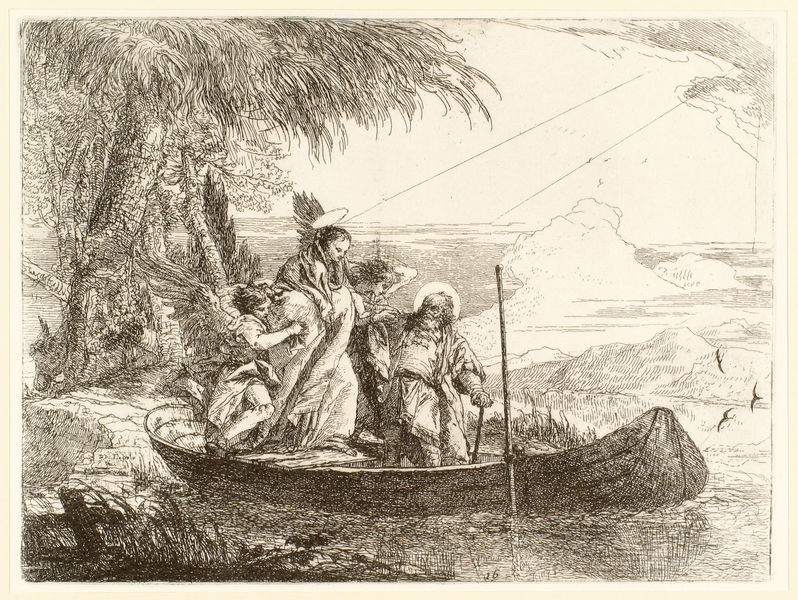
Titel: Die Flucht nach Ägypten
Künstler: Domenico Giovanni Tiepolo
Institution: Berlin, Kupferstichkabinett
Schlagwörter: weiß, wolken, ufer, frau, skizze, zeichnung, bibel, vögel, wald, boot, ruder, engel, aussicht, alter mann, stab, romantik, ruderboot, tusche, sonnenstrahl, christus, heiliger, ikone